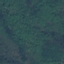
Land use / land cover: Forest